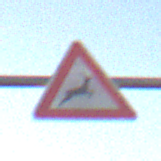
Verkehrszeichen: WildwechselLinks
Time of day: SunriseSunset
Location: Outdoor (Nature)
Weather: Clear
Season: NotSpecified
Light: Natural